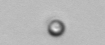
Label: nanoplankton_mix